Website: crate-barrel
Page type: account-selection
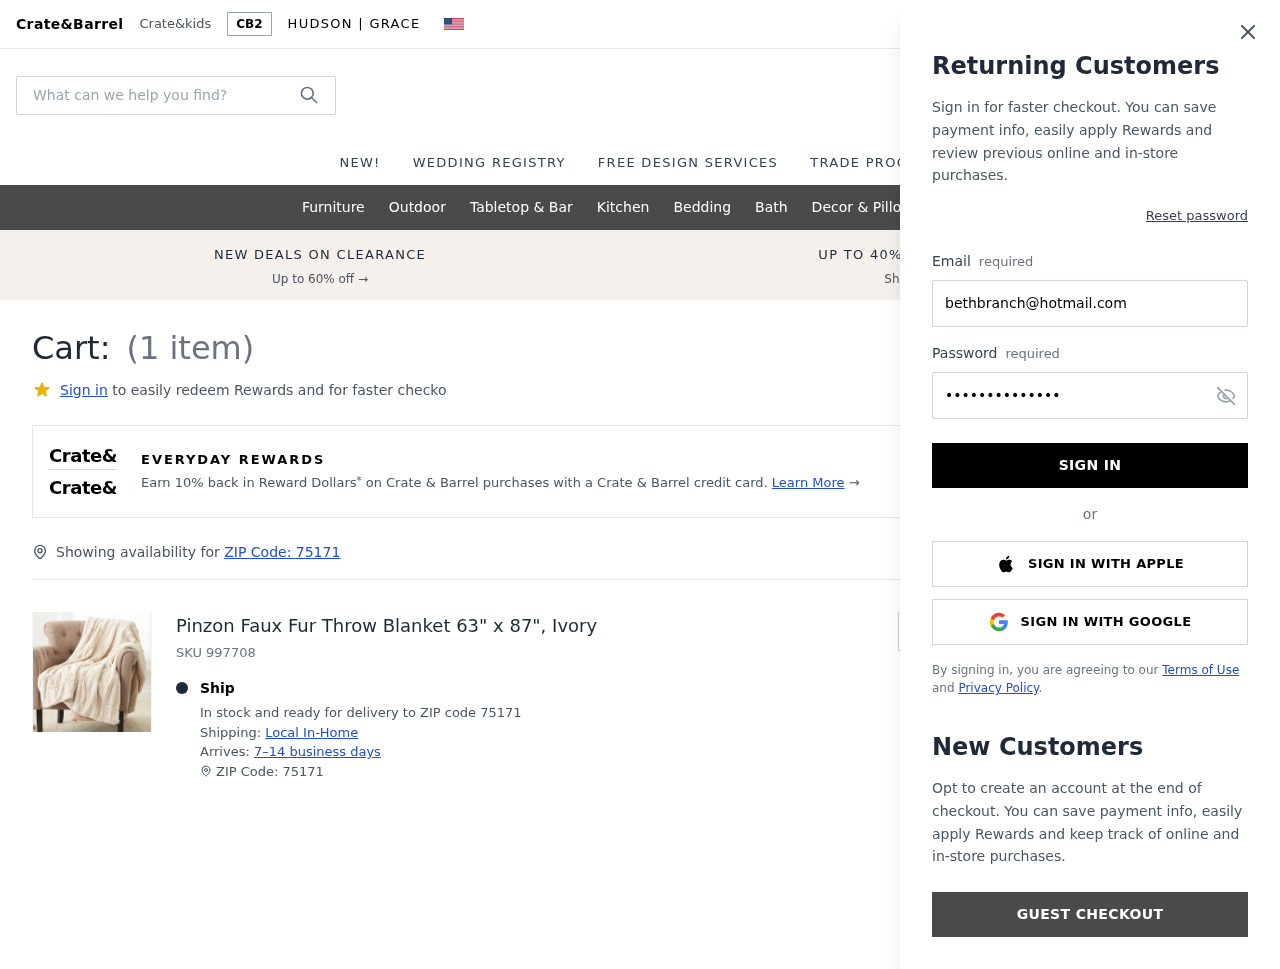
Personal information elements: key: PII_EMAIL
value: bethbranch@hotmail.com
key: PII_POSTCODE
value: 75171
Product elements: key: PRODUCT1_NAME
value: Pinzon Faux Fur Throw Blanket 63" x 87", Ivory
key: PRODUCT1_QUANTITY
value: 1
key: PRODUCT1_SKU
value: SKU 997708
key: PRODUCT1_ORIGINAL_PRICE
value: $54.94
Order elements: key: ORDER_NUM_ITEMS
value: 1
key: ORDER_SUBTOTAL
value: $43.95
Search elements: key: HEADER_SEARCH
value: What can we help you find?